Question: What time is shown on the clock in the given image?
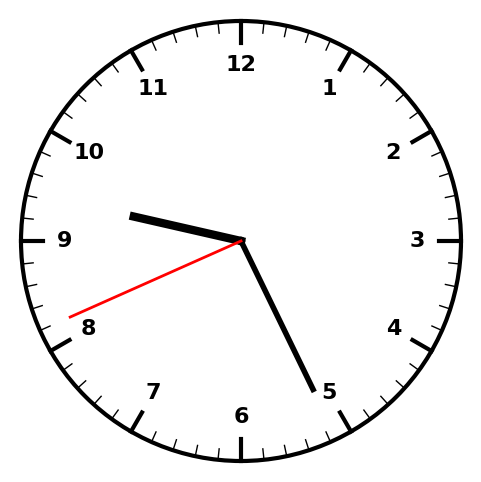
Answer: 09:25:41